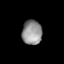
Tissue: lung
Cell type: T cells
Senescence score: 0.2305
Nuclear area (px): 476
Mean DAPI intensity: 146.13